This time-frequency spectrogram was computed from a rotor test-rig vibration snapshot; brighter regions carry more energy. Based on the visible evidence, which rotor condition applies: normal, misalignment, unbalance, looseness?
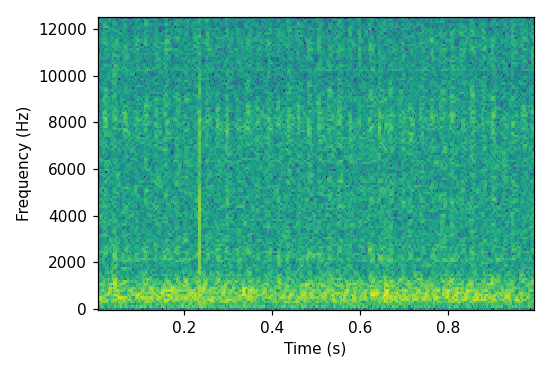
Answer: misalignment